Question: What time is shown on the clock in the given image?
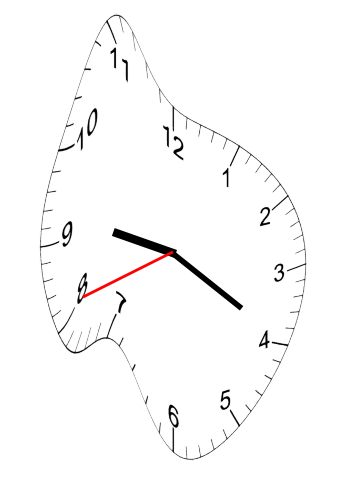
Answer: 09:19:41